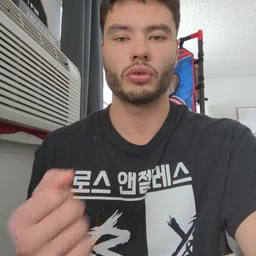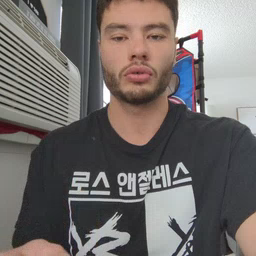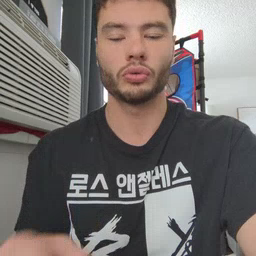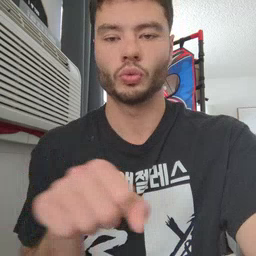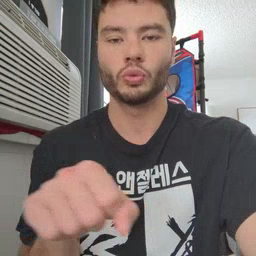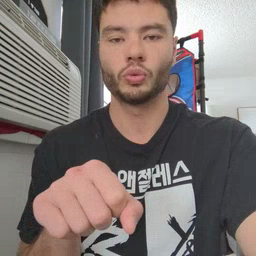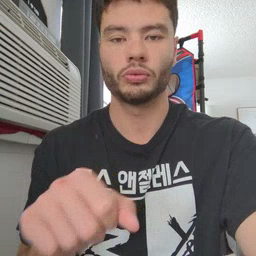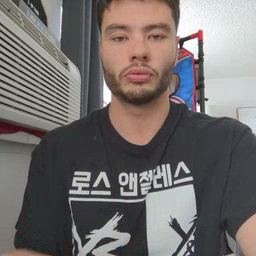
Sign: shoe